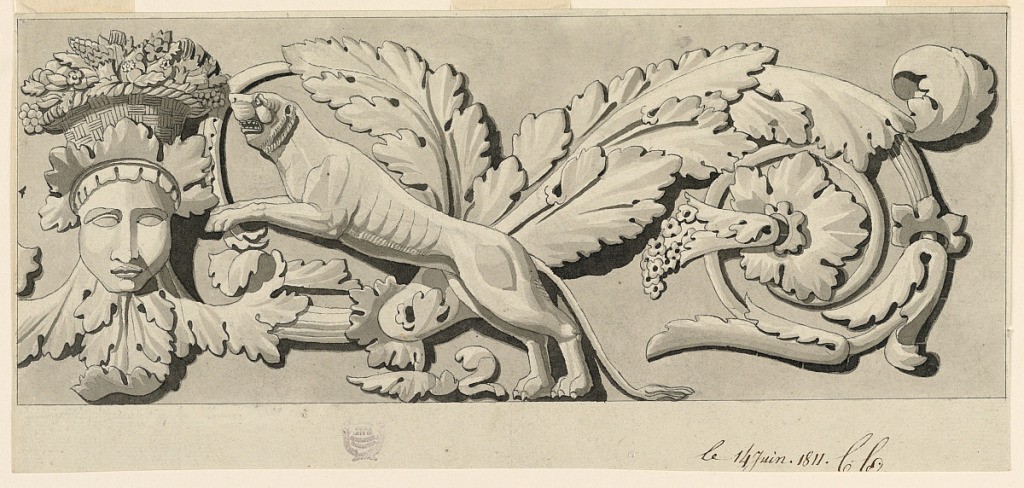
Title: Design for the Decoration of a Frieze
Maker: C. C., French, active 19th c.
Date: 1811
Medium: Pen and black ink, brush and gray watercolor, graphite on paper
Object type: Drawing
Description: The right side is shown. The central motif is the mask of a woman above leaves, and with a diadem of leaves, carrying upon the head a basket with flowers and grapes. An acanthus rinceau springs from the lower leaves. A lioness springs to catch grapes. The background is colored.